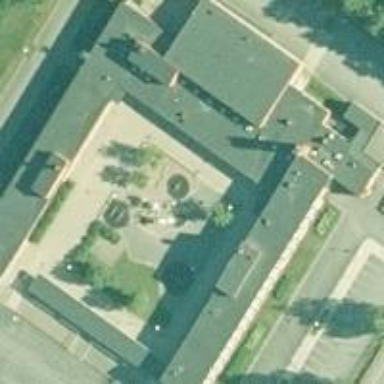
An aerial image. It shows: School.